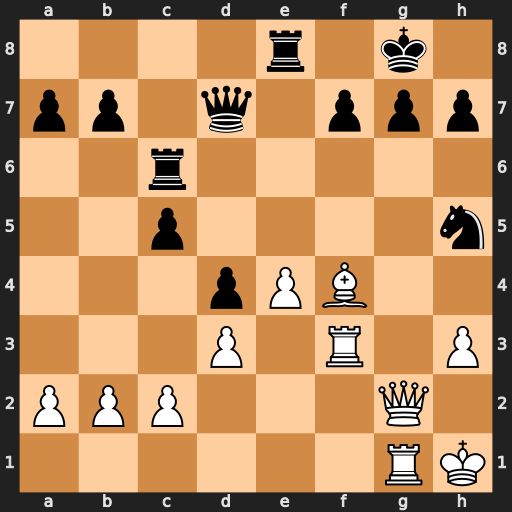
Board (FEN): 4r1k1/pp1q1ppp/2r5/2p4n/3pPB2/3P1R1P/PPP3Q1/6RK
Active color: w
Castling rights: -
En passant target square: -
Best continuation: Qg5 Rg6 Qxh5